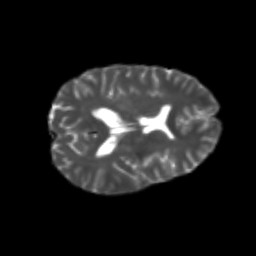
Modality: T2w
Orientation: axial
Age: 22
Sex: female
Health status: healthy
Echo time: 0.074 s